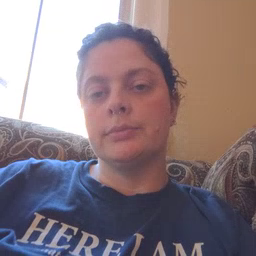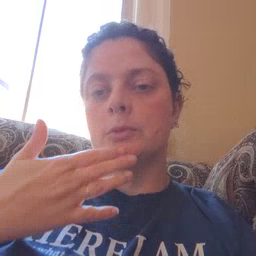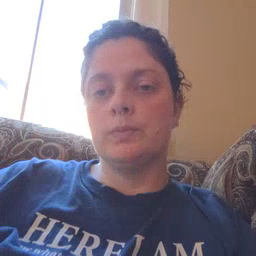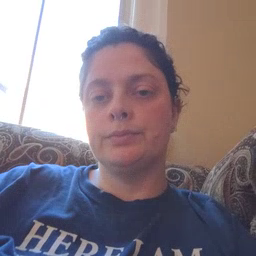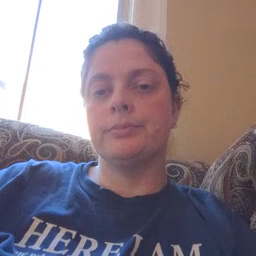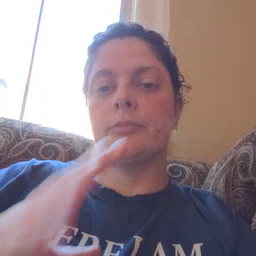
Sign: thankyou